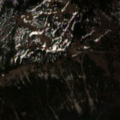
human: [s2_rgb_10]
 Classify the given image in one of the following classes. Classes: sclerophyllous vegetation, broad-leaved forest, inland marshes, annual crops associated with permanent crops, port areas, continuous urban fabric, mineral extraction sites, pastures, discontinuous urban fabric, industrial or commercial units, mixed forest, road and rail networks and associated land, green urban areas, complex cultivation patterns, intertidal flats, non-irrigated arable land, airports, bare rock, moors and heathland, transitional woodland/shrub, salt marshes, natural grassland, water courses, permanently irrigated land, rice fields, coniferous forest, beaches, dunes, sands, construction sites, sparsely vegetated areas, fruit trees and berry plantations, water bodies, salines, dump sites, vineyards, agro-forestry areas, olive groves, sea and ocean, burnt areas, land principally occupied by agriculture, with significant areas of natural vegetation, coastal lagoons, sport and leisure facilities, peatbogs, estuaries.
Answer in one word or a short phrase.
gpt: coniferous forest, mixed forest, moors and heathland, sparsely vegetated areas